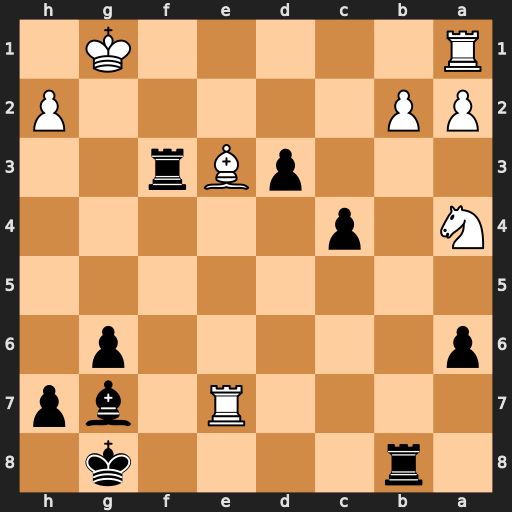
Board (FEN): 1r4k1/4R1bp/p5p1/8/N1p5/3pBr2/PP5P/R5K1
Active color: b
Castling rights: -
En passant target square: -
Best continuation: Rxe3 Rxe3 Bd4